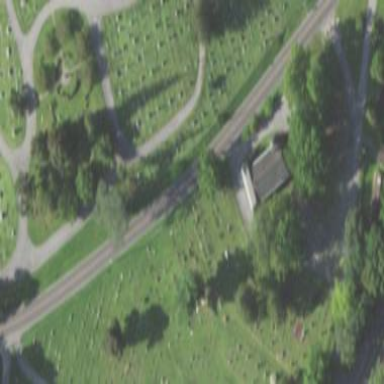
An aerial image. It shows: Cemetery.